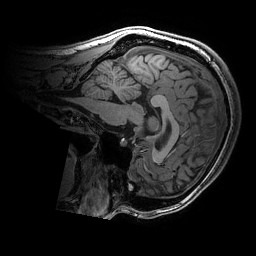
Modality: T1w
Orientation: sagittal
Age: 18
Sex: female
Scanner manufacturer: ge
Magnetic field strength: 3 T
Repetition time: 0.007 s
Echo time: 0.00342 s